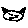
Label: cat